Question: How can I manipulate images to add a semi-transparent 1x1 checked overlay like the second image in C#?

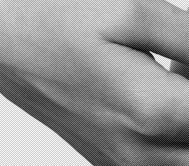
Answer: I was able to modify an answer I posted a while ago and create the overlay in code. After the overlay image is created, I use a 'TextureBrush' to fill the area of the original image. The settings in the code below created the following image; you can change the size and colors to suit your needs.

'''
// set the light and dark overlay colors
Color c1 = Color.FromArgb(80, Color.Silver);
Color c2 = Color.FromArgb(80, Color.DarkGray);
// set up the tile size - this will be 8x8 pixels, with each light/dark square being 4x4 pixels
int length = 8;
int halfLength = length / 2;
using (Bitmap overlay = new Bitmap(length, length, PixelFormat.Format32bppArgb))
{
// draw the overlay - this will be a 2 x 2 grid of squares,
// alternating between colors c1 and c2
for (int x = 0; x < length; x++)
{
for (int y = 0; y < length; y++)
{
if ((x < halfLength && y < halfLength) || (x >= halfLength && y >= halfLength))
overlay.SetPixel(x, y, c1);
else
overlay.SetPixel(x, y, c2);
}
}
// open the source image
using (Image image = Image.FromFile(@"C:\Users\Public\Pictures\Sample Pictures\homers_brain.jpg"))
using (Graphics graphics = Graphics.FromImage(image))
{
// create a brush from the overlay image, draw over the source image and save to a new image
using (Brush overlayBrush = new TextureBrush(overlay))
{
graphics.FillRectangle(overlayBrush, new Rectangle(new Point(0, 0), image.Size));
image.Save(@"C:\Users\Public\Pictures\Sample Pictures\homers_brain_overlay.jpg");
}
}
}
'''